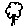
Label: tree